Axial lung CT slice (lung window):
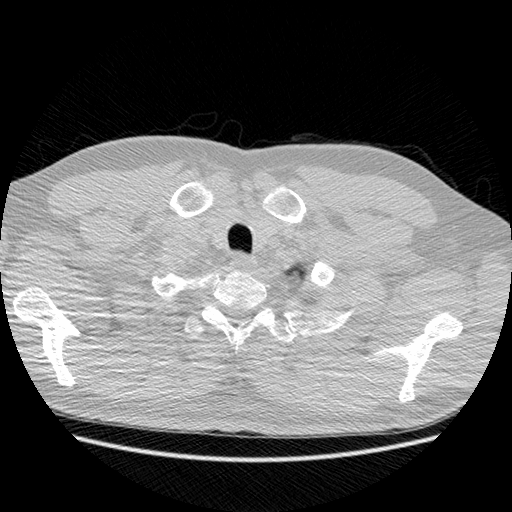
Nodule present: no